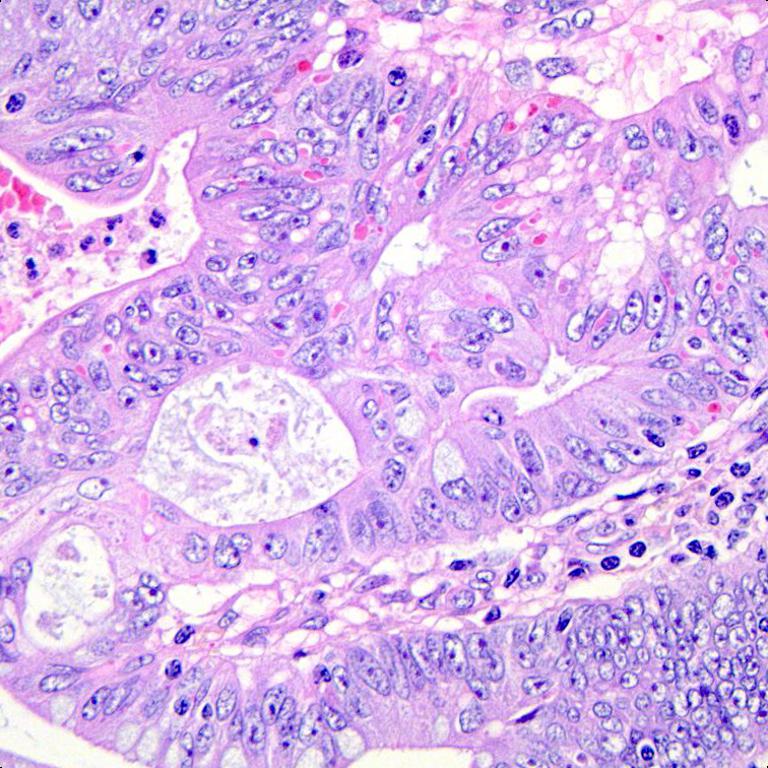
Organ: colon
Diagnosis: adenocarcinomas